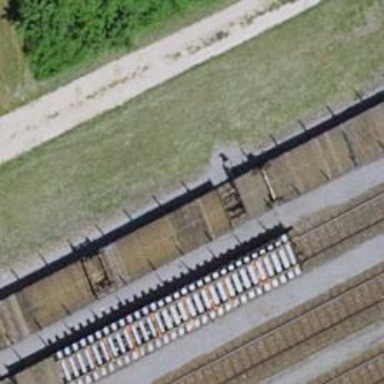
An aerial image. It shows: Railway switch.